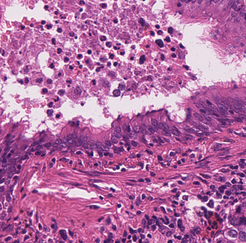
Tumor epithelial tissue: yes
Tumor-associated stroma tissue: yes
Normal tissue: no